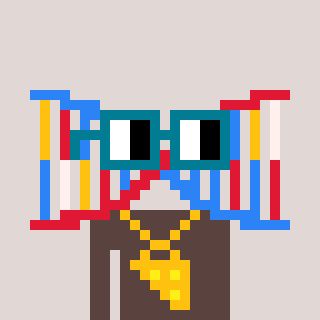
a pixel art character with square dark green glasses, a dna-shaped head and a darkbrown-colored body on a warm background